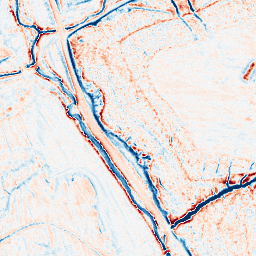
Category: edge_preserving
Decomposition family: anisotropic_diffusion
Decomposition parameters: iterations: 50
kappa: 100
gamma: 0.05
Upsampling method: quadratic
Upsampling parameters: scale: 8
Upsampling scale: 8